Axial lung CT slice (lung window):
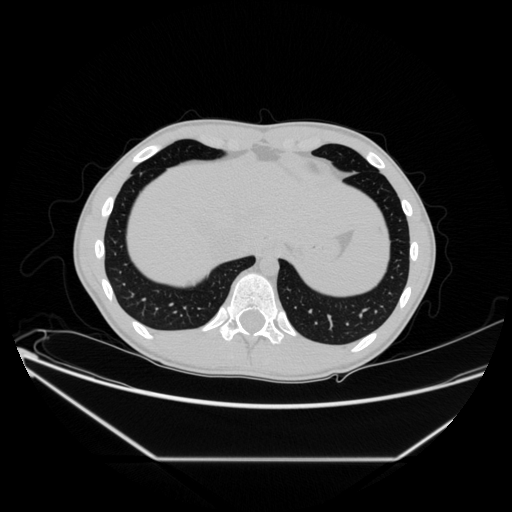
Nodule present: no